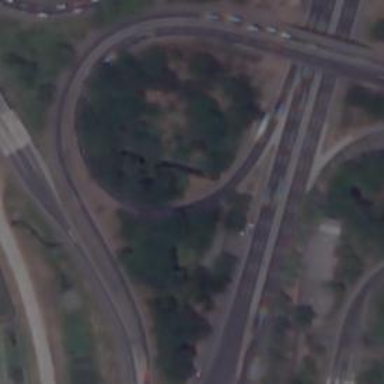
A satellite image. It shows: Motorway link.